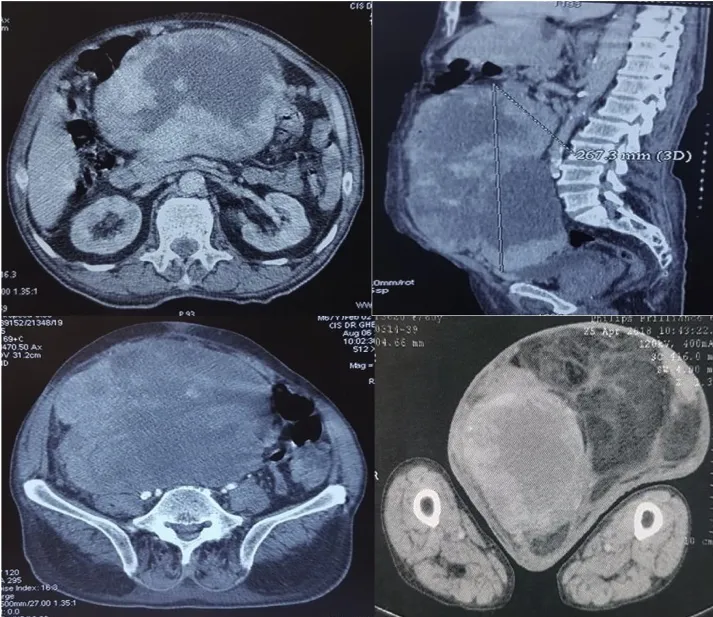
CT scan images revealing a heterogeneously enhancing fatty mass with solid nodules and necrotic areas, with craniocaudal extension of over 40 cm from the retroperitoneum to the inguinoscrotal region, compressing the abdominal aorta and the intestines to the left side of the abdomen.
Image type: radiology (ct)